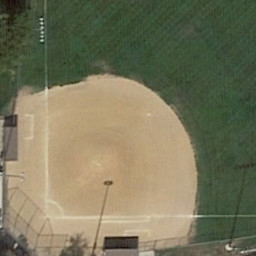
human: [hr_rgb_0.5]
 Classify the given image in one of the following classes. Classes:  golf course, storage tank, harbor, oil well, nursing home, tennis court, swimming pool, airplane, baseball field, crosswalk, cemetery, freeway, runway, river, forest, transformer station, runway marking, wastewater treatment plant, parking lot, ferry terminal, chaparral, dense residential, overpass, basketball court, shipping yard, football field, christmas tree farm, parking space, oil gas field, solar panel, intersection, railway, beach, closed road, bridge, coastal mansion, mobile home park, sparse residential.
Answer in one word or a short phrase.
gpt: baseball field